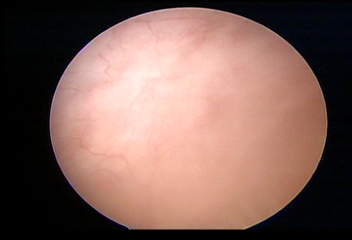
Modality: WLC
Class: Normal mucosa
Bladder cancer association: No